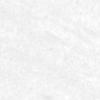
Label: change